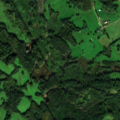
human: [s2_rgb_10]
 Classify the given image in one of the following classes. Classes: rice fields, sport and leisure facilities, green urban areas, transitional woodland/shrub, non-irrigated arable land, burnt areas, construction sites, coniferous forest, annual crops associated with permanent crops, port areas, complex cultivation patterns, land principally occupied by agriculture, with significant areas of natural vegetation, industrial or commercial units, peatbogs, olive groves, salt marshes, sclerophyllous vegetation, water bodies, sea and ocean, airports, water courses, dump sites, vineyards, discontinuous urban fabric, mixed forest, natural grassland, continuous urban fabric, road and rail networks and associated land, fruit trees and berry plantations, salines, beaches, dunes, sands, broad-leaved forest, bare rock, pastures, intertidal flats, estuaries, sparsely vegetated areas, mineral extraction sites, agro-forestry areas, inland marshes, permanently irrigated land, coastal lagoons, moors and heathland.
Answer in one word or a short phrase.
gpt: land principally occupied by agriculture, with significant areas of natural vegetation, broad-leaved forest